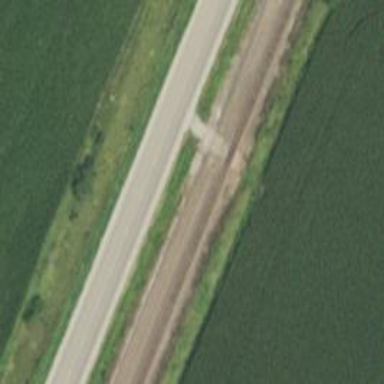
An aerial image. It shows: Railway level crossing.